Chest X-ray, PA view. Patient: 56 years old, sex M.
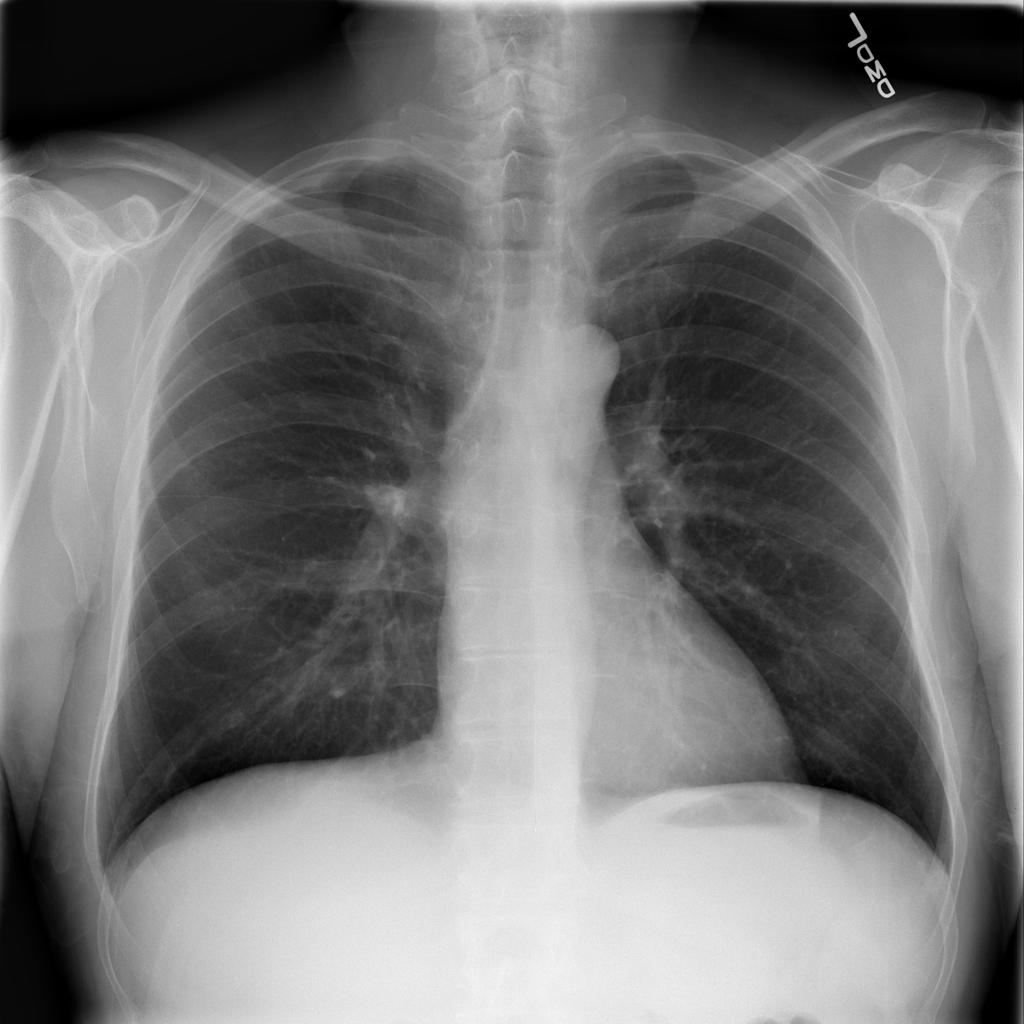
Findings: No Finding